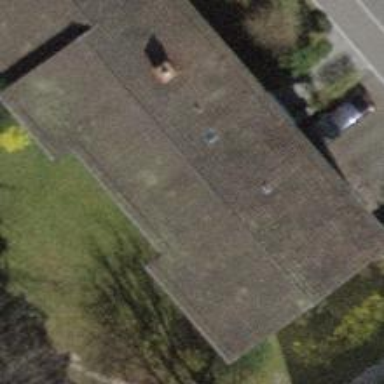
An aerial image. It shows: Pitched roof building.